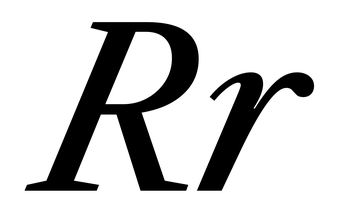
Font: LibreCaslonText-Italic_Medium_Italic